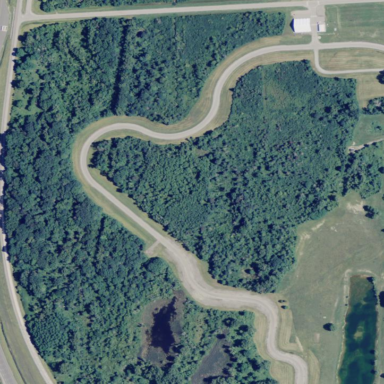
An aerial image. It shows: Raceway for motor sports.